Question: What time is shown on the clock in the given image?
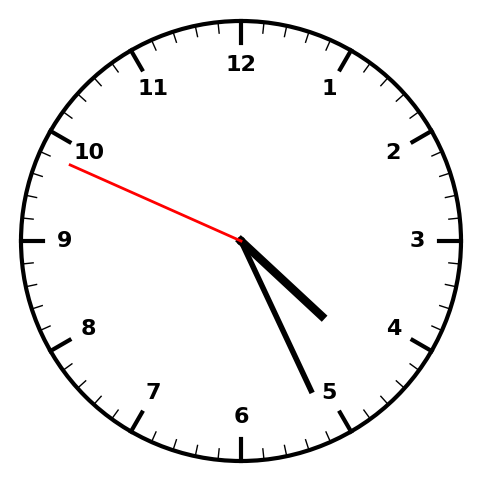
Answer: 04:25:49